Interaction volume radius: 5 \u00c5
Interaction volume height: 15 \u00c5
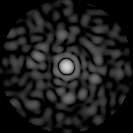
Disorder parameter: 0.8297